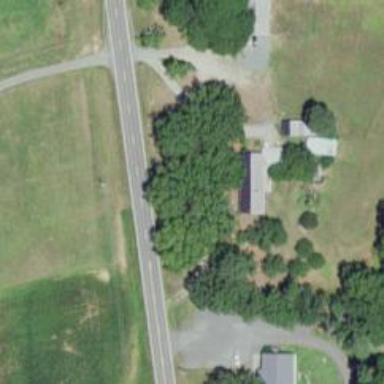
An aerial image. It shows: Driveway leading to service road.